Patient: sex M, age 73
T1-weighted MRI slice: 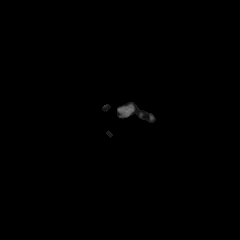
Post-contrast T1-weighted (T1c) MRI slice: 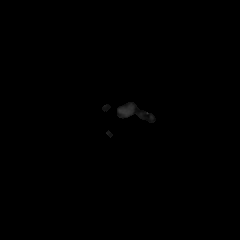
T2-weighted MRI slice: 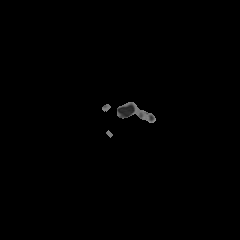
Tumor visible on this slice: no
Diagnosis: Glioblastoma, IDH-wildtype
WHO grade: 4